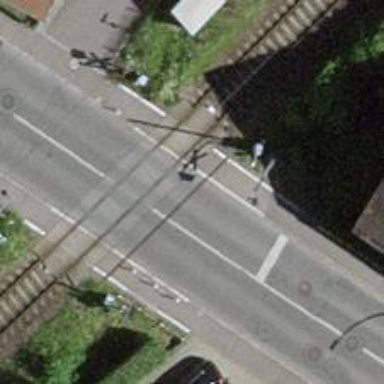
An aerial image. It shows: Level crossing with double half barrier.